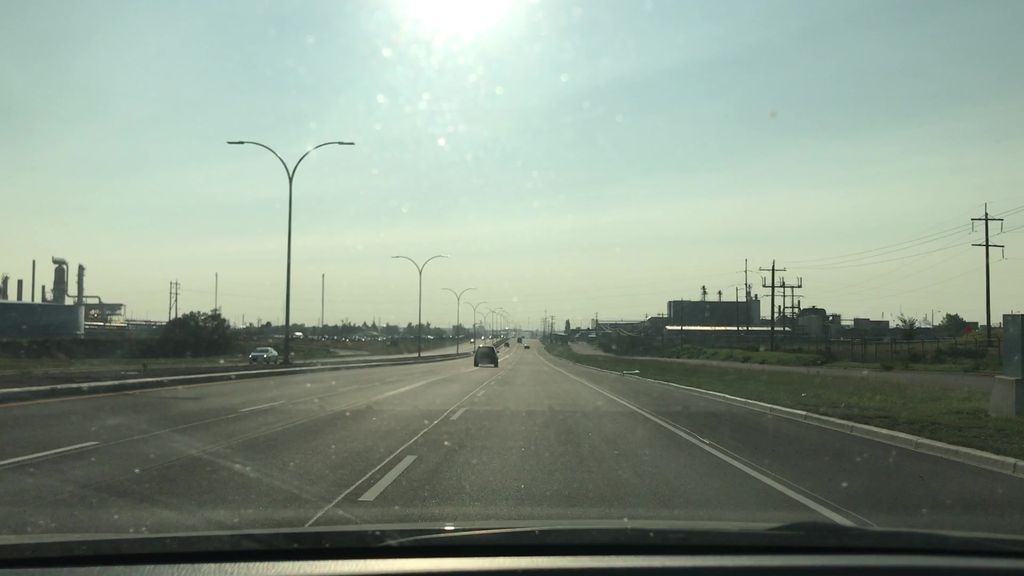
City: edmonton